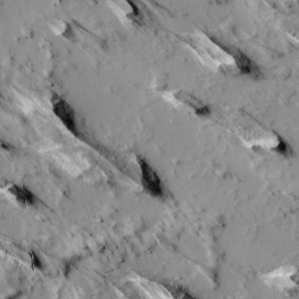
Label: non_frost